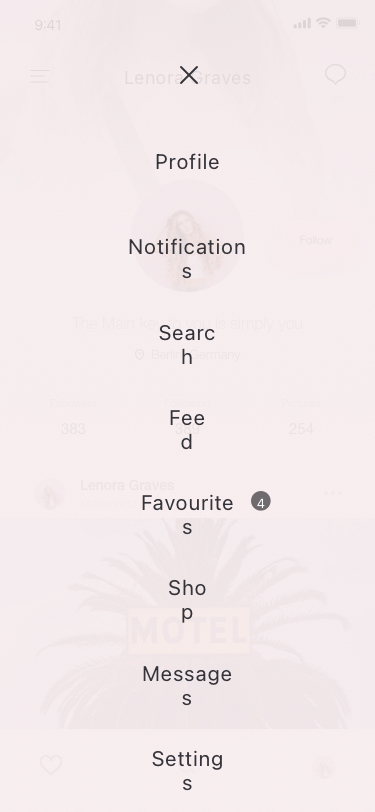
Text in this UI design:
Follow
Pictures
254
Following
389
Followers
383
The Main key to you is simply you
Berlin, Germany
Feed
Favourites
4
Shop
Messages
Settings
Profile
Notifications
Search